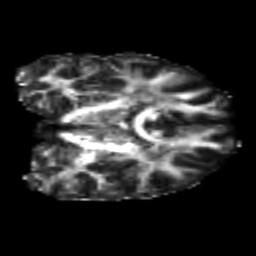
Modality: FA
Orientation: coronal
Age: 24
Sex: male
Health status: healthy
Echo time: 0.074 s